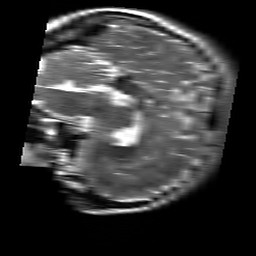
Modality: T2w
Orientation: sagittal
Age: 26
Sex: female
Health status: healthy
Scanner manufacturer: siemens
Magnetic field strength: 3 T
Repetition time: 4.01 s
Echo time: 0.116 s